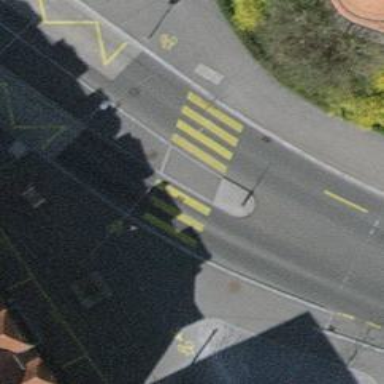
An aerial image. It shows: Kerb serving as barrier.